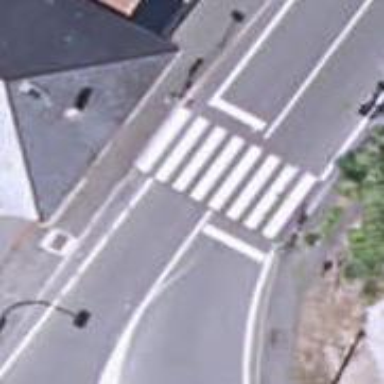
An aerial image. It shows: Road with traffic signals for signaling.